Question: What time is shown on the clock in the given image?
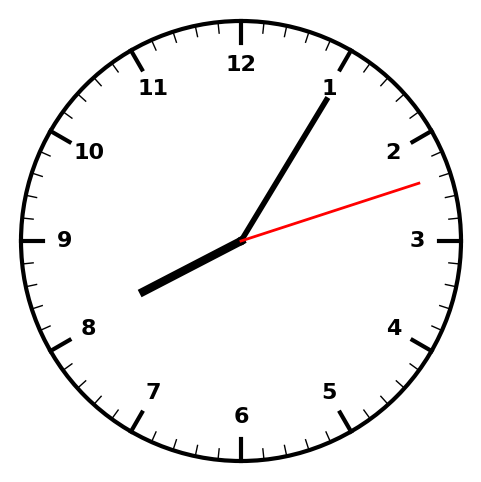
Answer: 08:05:12